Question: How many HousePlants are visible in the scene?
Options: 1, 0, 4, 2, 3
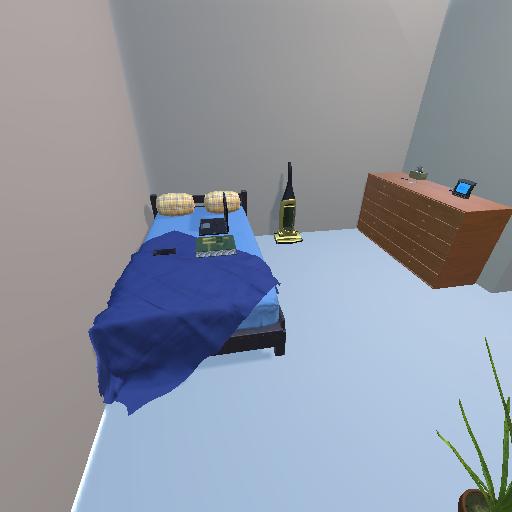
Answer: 1